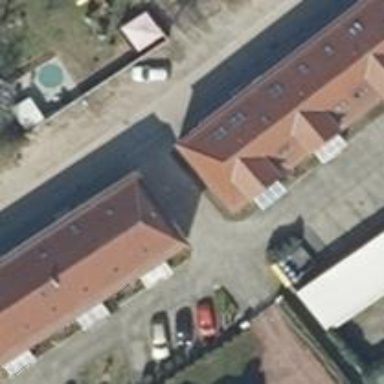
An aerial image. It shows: Living street.